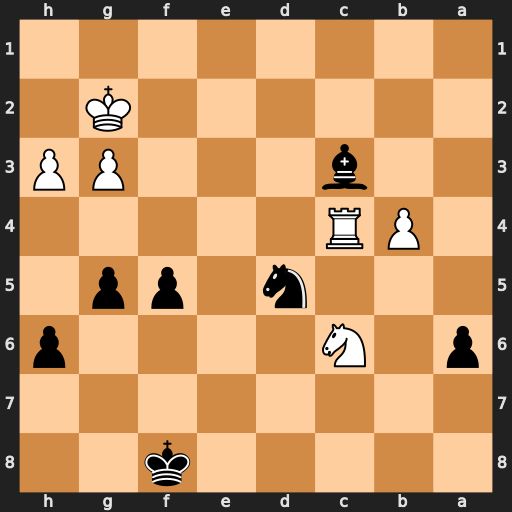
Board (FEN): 5k2/8/p1N4p/3n1pp1/1PR5/2b3PP/6K1/8
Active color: b
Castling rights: -
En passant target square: -
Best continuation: Ne3+ Kf2 Nxc4